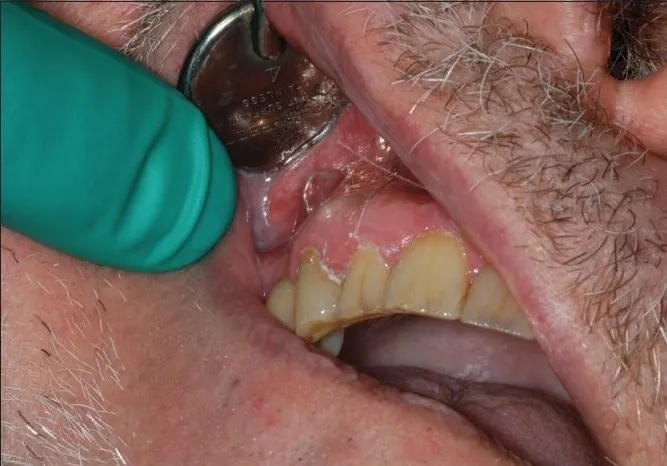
Raised area in site of dental implant.
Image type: pathology (fish)